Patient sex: M
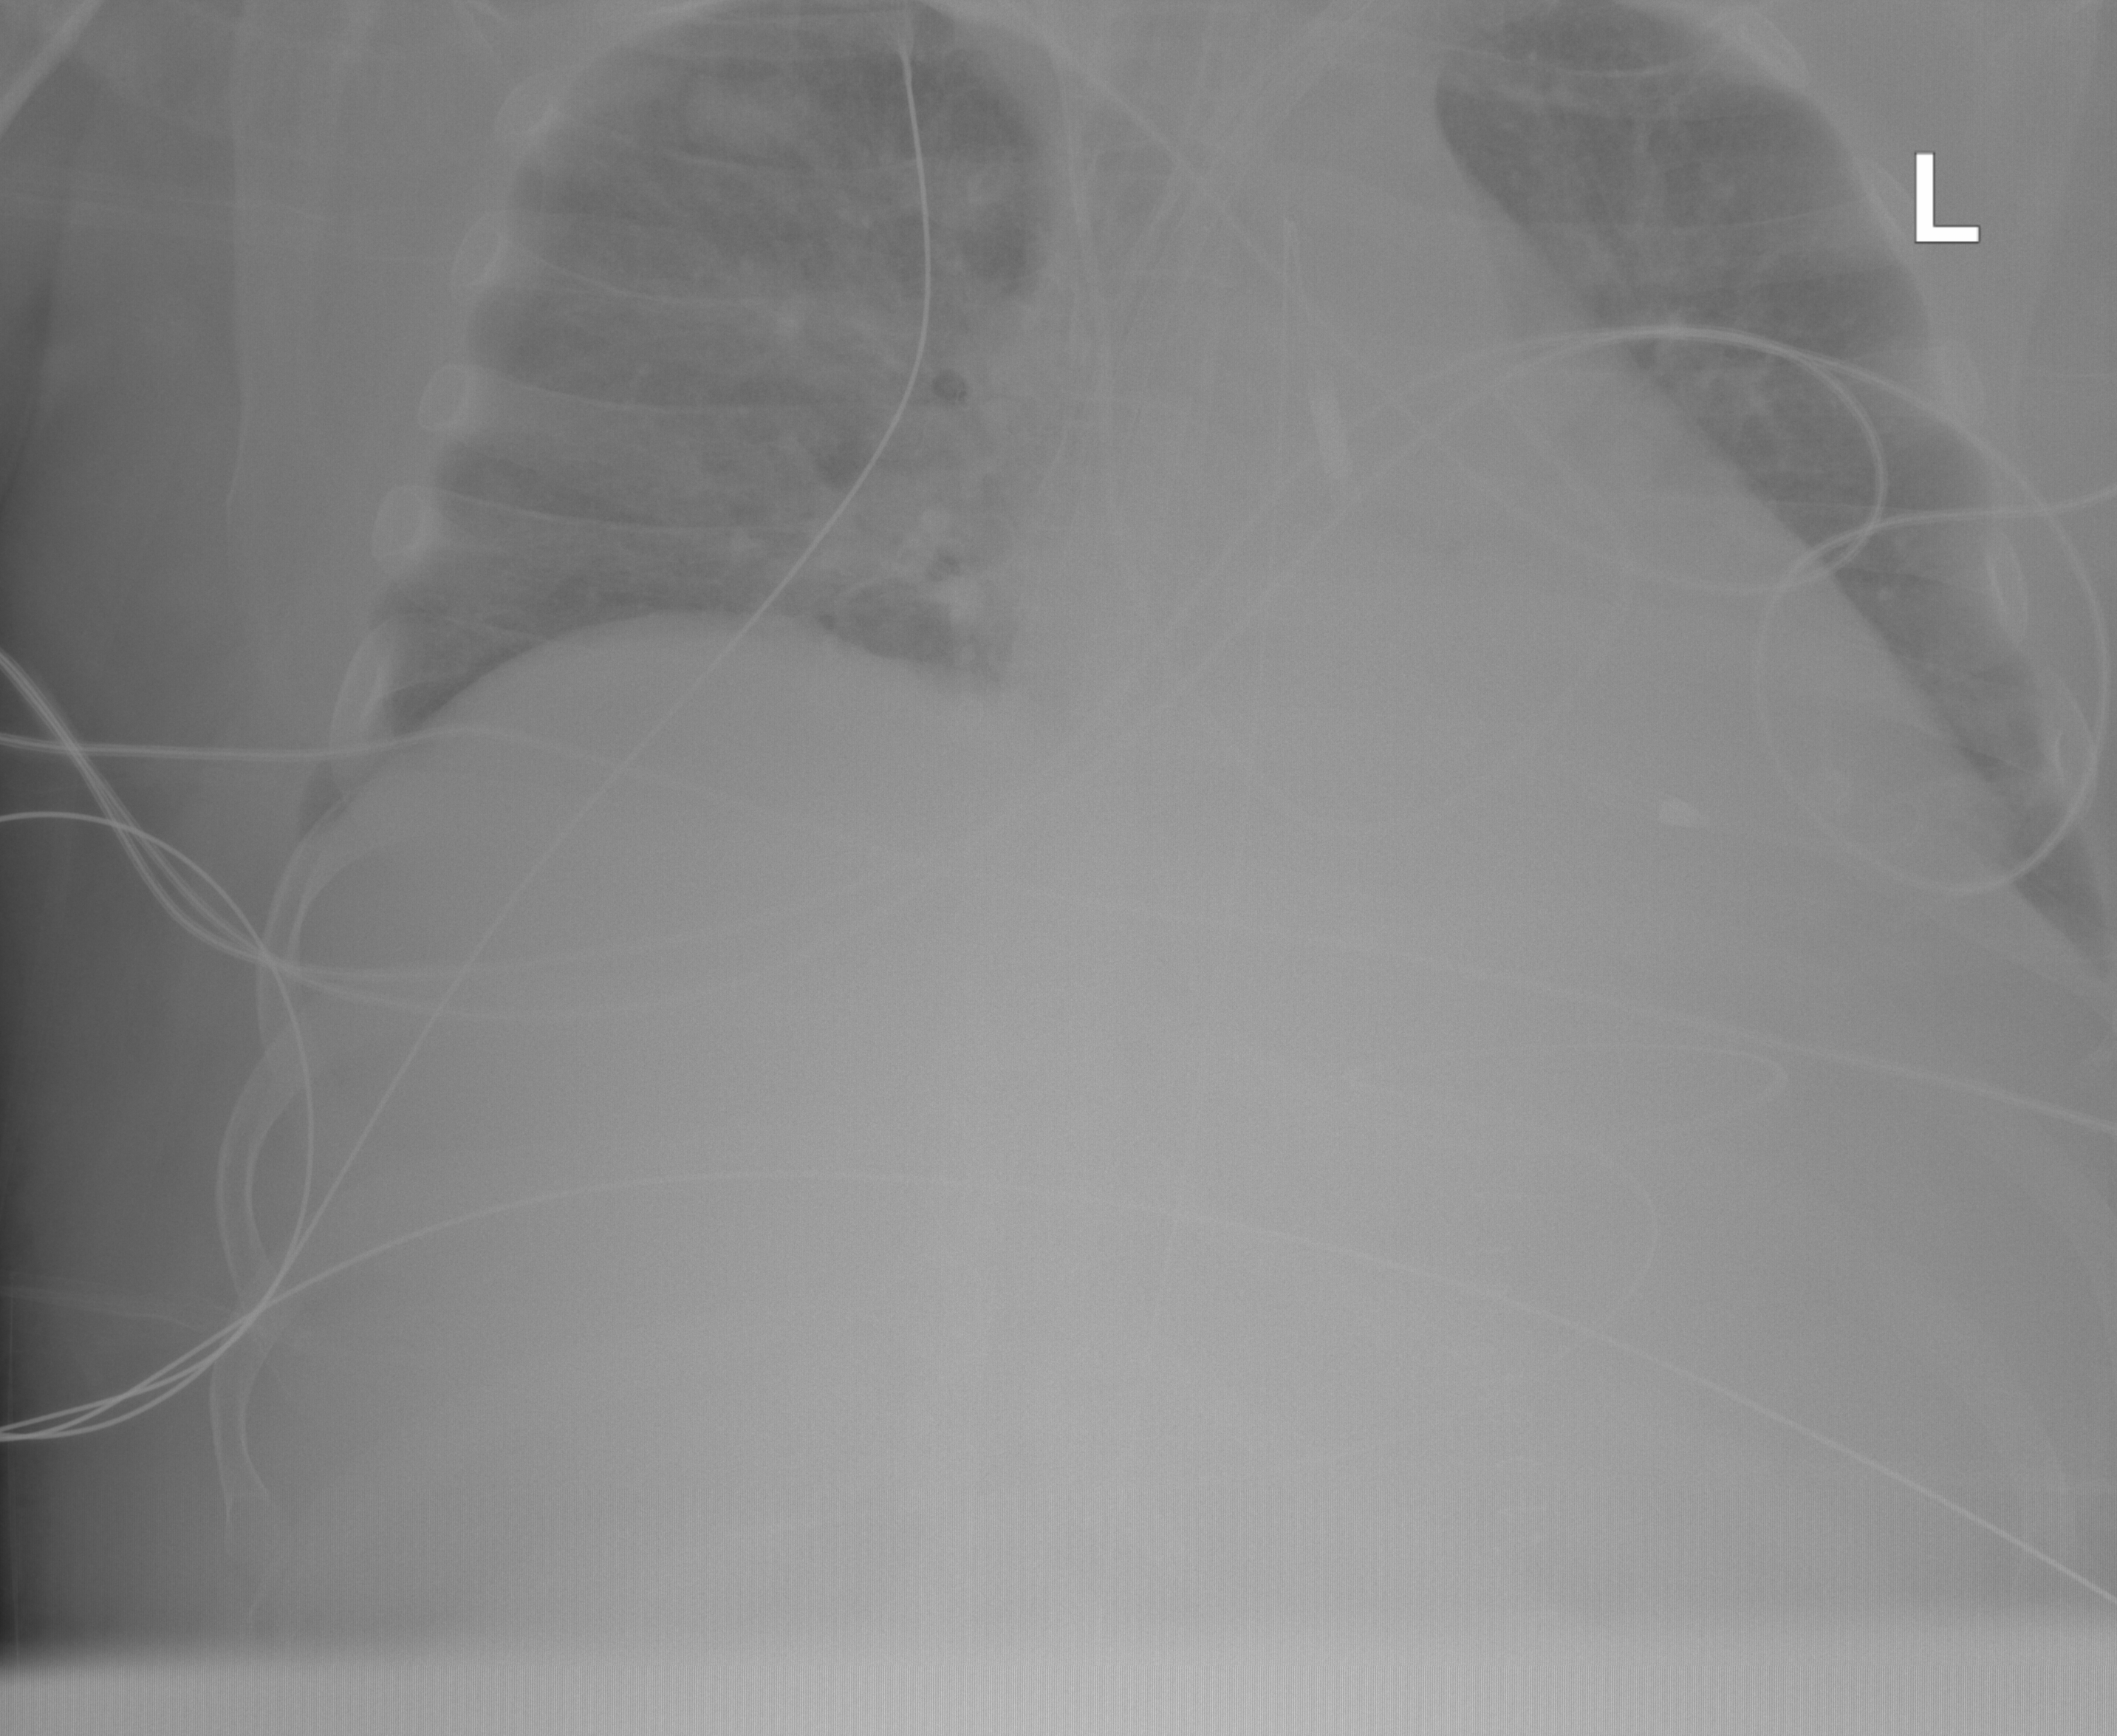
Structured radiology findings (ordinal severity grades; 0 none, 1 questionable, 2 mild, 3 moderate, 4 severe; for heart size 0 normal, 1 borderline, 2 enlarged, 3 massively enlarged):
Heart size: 0
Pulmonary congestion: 2
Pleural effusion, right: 0
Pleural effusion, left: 0
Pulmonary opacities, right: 2
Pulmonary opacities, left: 0
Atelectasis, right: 2
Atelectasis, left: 2